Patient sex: F
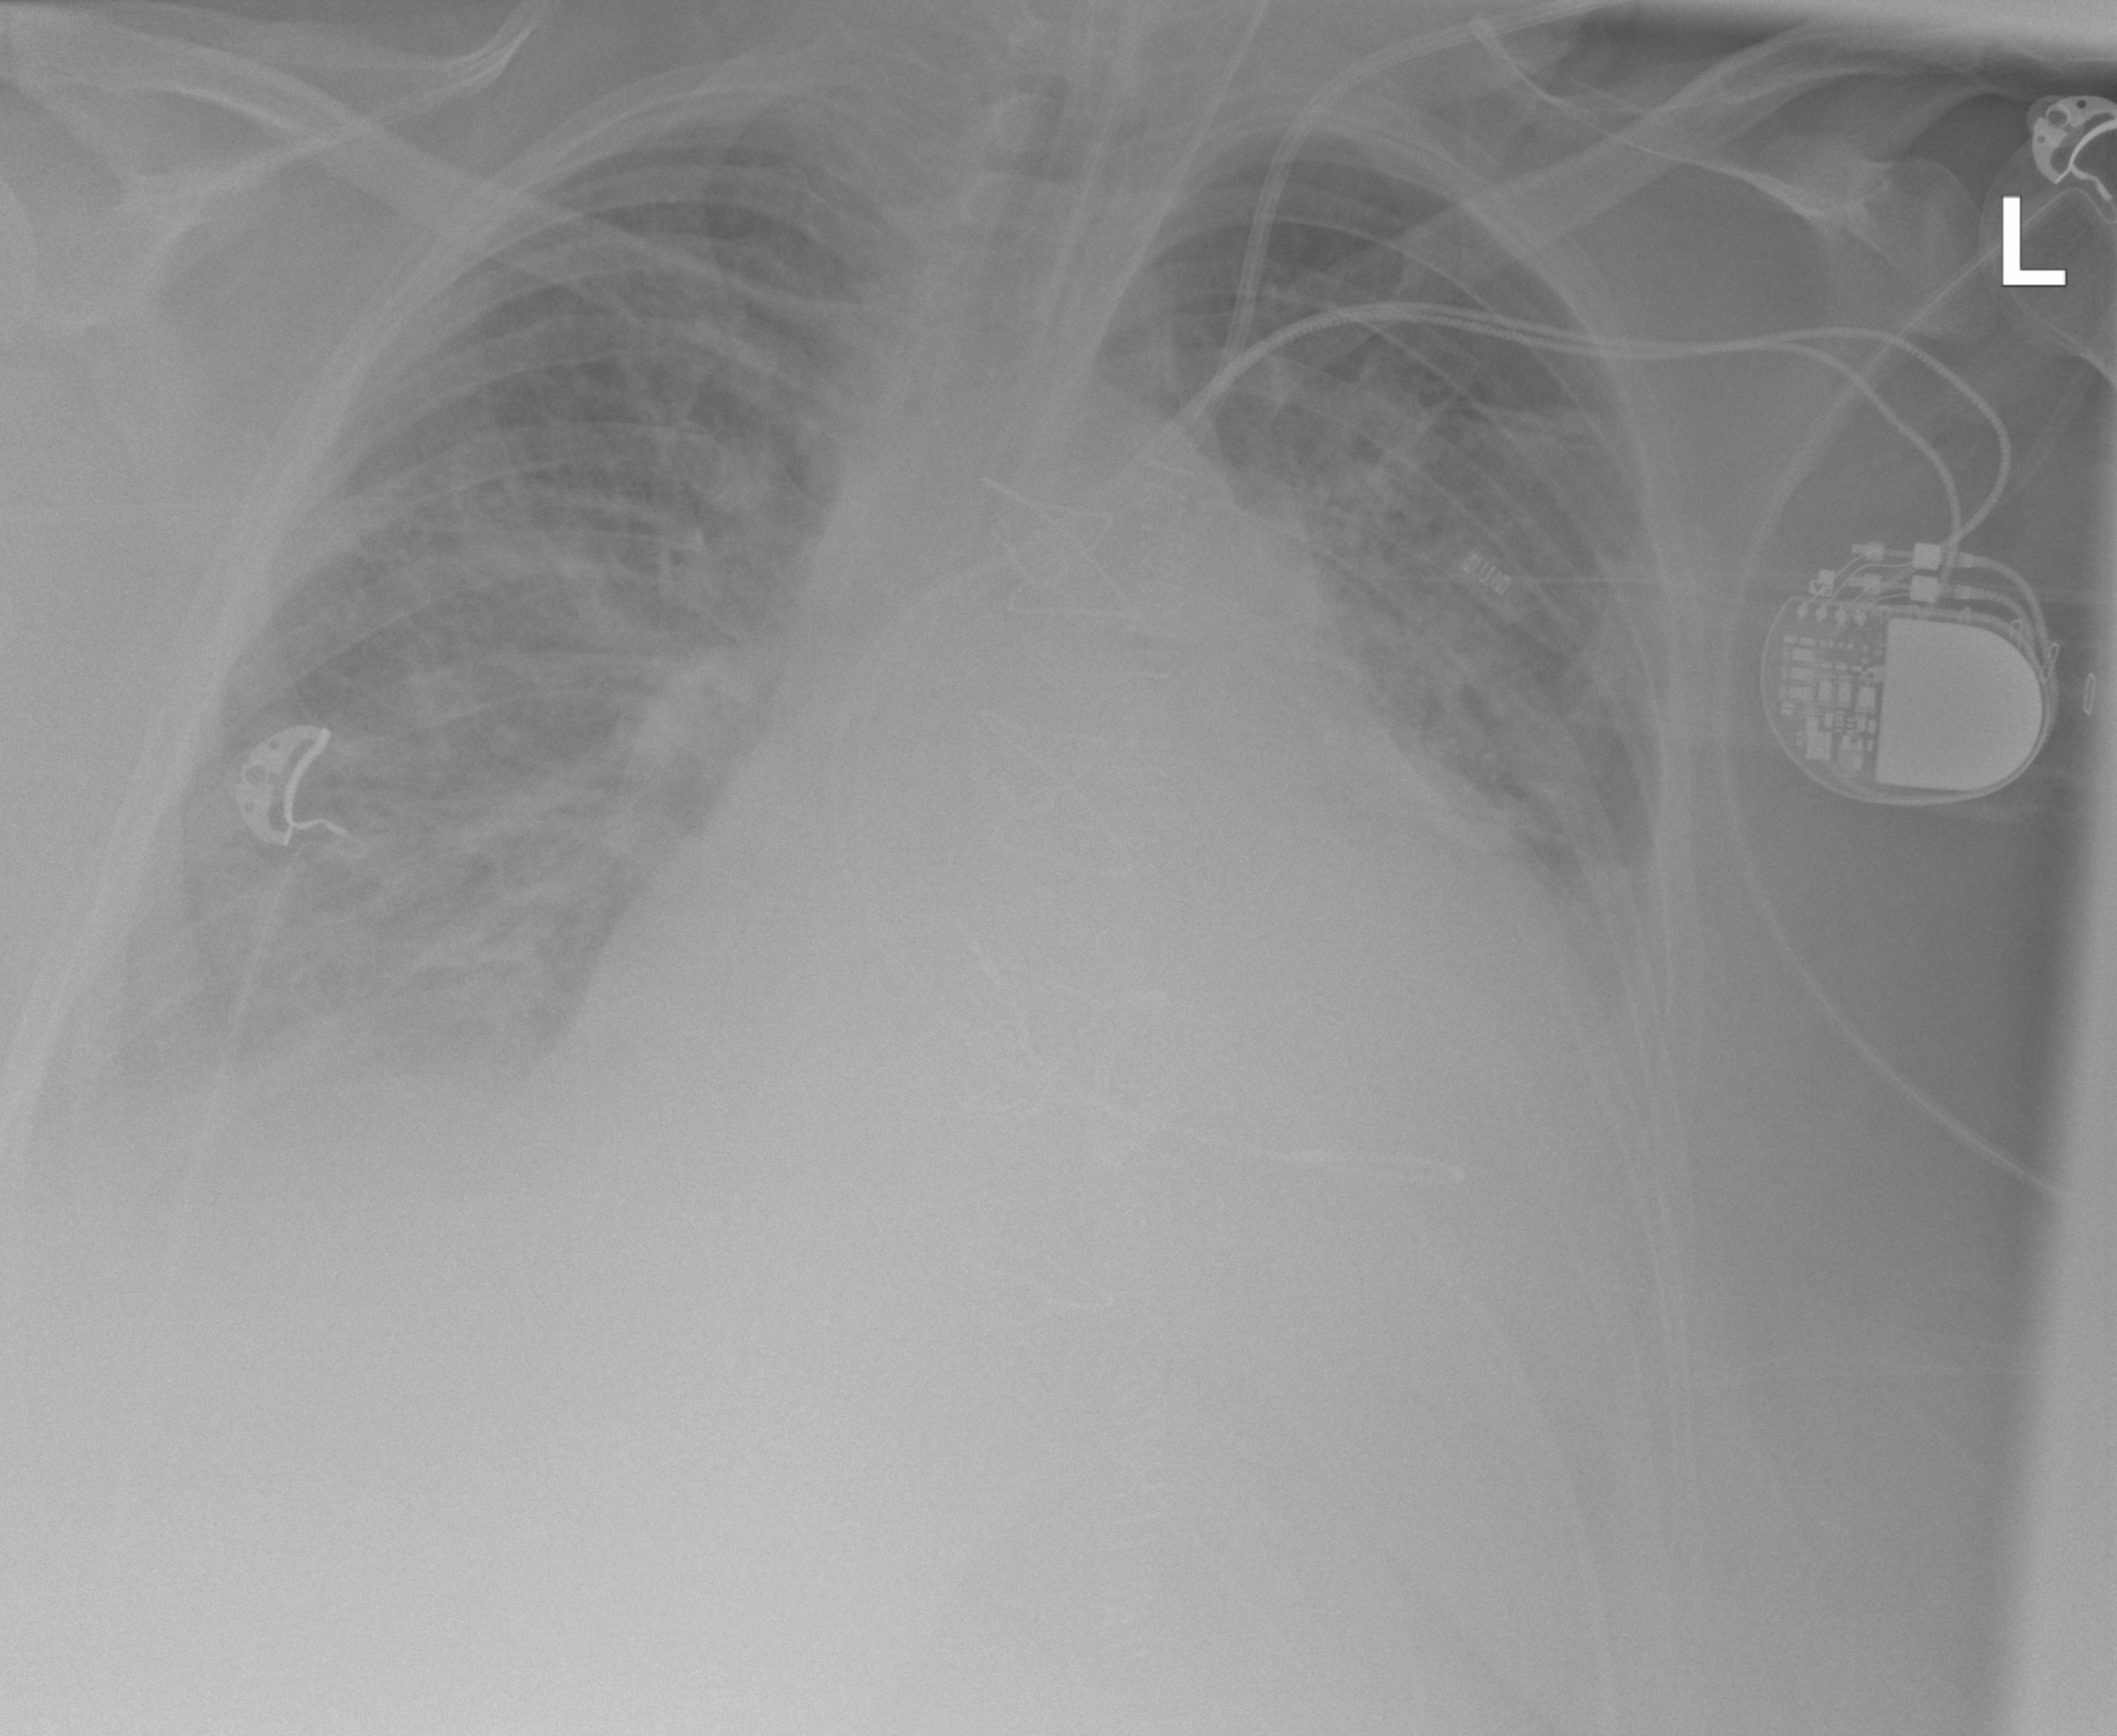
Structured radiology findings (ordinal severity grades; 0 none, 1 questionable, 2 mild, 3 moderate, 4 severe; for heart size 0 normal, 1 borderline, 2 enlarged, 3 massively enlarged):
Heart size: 2
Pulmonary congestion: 2
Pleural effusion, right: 2
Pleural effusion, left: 3
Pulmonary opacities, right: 3
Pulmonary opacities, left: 2
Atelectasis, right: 3
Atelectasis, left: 2